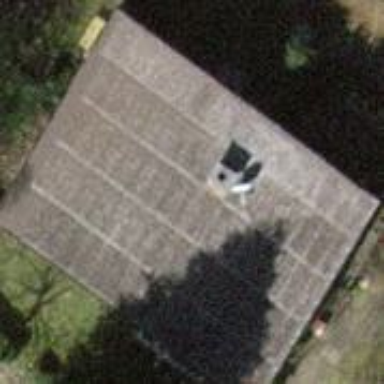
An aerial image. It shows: Farm building with skillion roof shape.